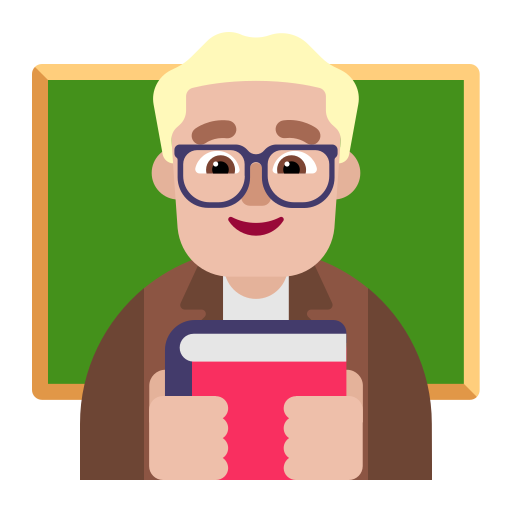
man teacher flat  light